Question: I have database including a Multiple Item form. It includes one table and one query which are Budget table and SumofCost query. In budget table, there are 'budget codes like 1, 1.1, 1.2, 1.2.1, 1.2.2 and so on'. What I'm trying to do is that I want a 'sum of 1.2.1 and 1.2.2 in 1.2 or 1.1 and 1.2 in 1 cell because they are sub categories'. However, there is not a field in query or table for 1.2 or 1. This means that I have to create a sum for these fields. In multiple items form, 1 and 1.2 cells are empty because I created form according to budget items and if there is not any data for 1 then access makes that field blank. How can I create a sum for these fields? I tried to split this multiple item form and tried to filter according to budget code like '1.* or 1.2.*.' But I couldn't split it. In link there is an example image for what I want to do.

Appreciate any help. Thanks.
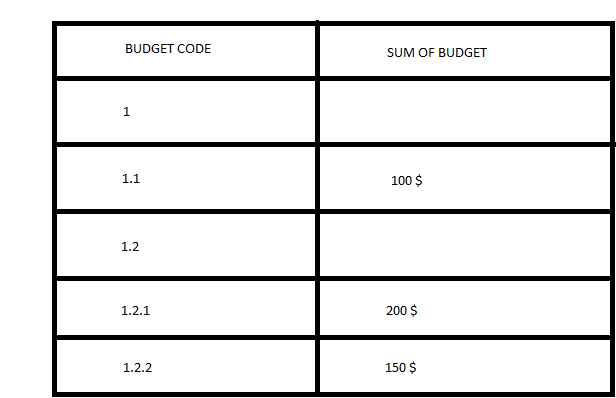
Answer: With a table [Budget]...
'''
BudgetCode
----------
1
1.1
1.2
1.2.1
1.2.2
'''
...and a query [SumofCost]...
'''
BudgetCode SumOfCost
---------- ---------
1.1 100
1.2.1 200
1.2.2 150
'''
...the query...
'''
SELECT BudgetCode, SumOfCost AS SumOfBudget
FROM SumofCost
UNION ALL
SELECT BudgetCode, DSum("SumOfCost", "SumofCost", "BudgetCode LIKE """ & [BudgetCode] & "*""")
FROM Budget
WHERE BudgetCode NOT IN (SELECT BudgetCode FROM SumofCost)
ORDER BY 1
'''
...produces...
'''
BudgetCode SumOfBudget
---------- -----------
1 450
1.1 100
1.2 350
1.2.1 200
1.2.2 150
'''